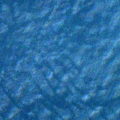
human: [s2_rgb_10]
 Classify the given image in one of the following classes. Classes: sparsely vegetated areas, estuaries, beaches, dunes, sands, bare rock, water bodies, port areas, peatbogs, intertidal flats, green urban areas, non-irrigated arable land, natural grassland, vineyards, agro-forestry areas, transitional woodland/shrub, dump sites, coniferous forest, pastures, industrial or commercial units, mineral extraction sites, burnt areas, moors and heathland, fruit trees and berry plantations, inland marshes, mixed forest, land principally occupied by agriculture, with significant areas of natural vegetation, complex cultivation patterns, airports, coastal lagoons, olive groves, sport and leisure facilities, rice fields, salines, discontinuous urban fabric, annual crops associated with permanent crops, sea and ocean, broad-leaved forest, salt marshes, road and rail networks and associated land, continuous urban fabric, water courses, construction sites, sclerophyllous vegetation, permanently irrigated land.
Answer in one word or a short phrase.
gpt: sea and ocean